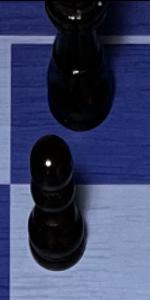
Label: Pawn_Black